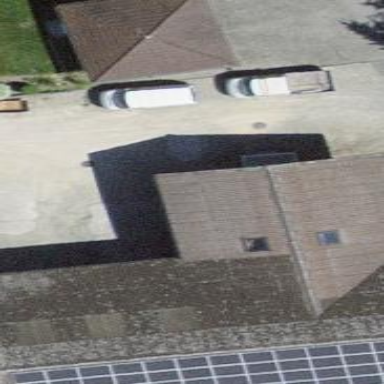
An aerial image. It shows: Building with solar photovoltaic panel generator installed on the roof.